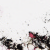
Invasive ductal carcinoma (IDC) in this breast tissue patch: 0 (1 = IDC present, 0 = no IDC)